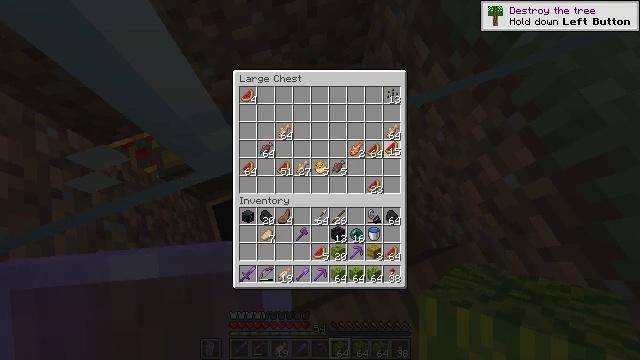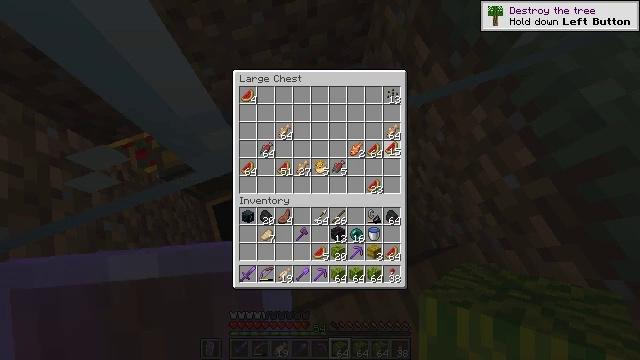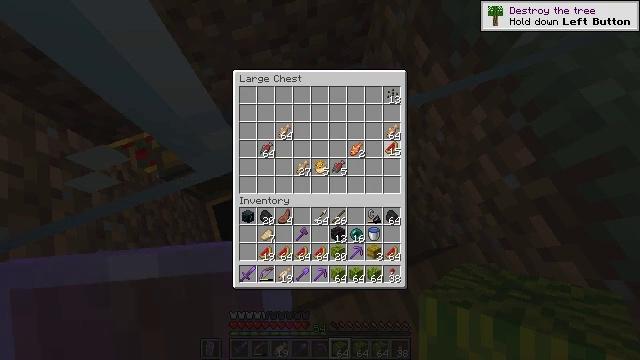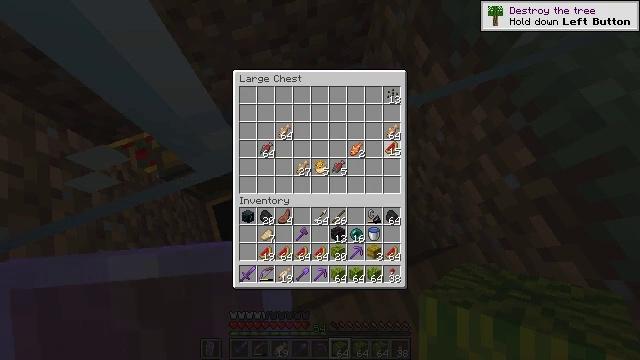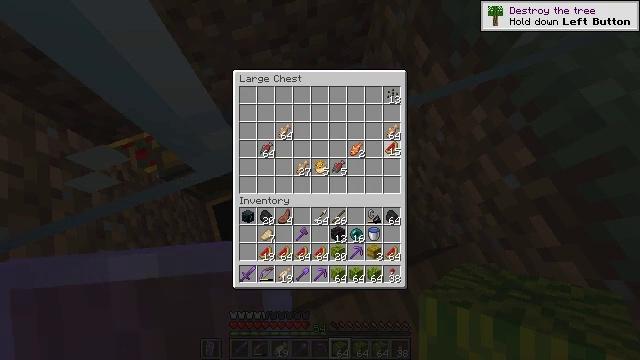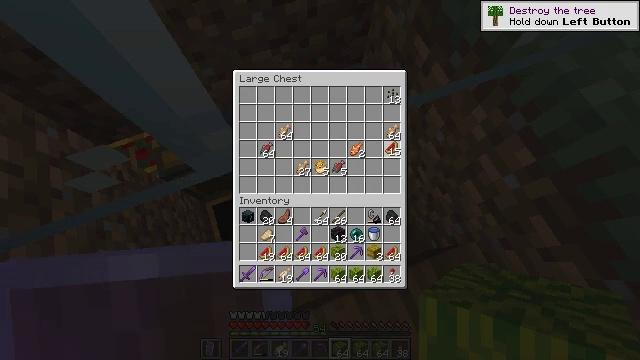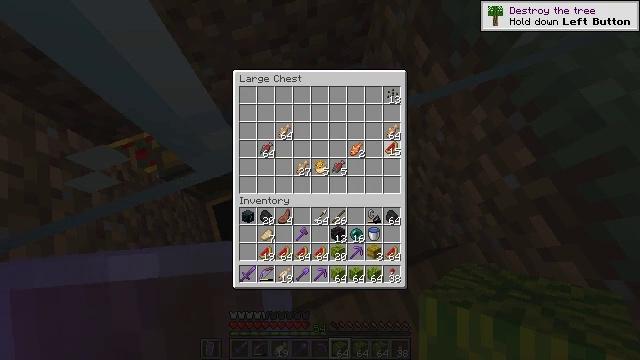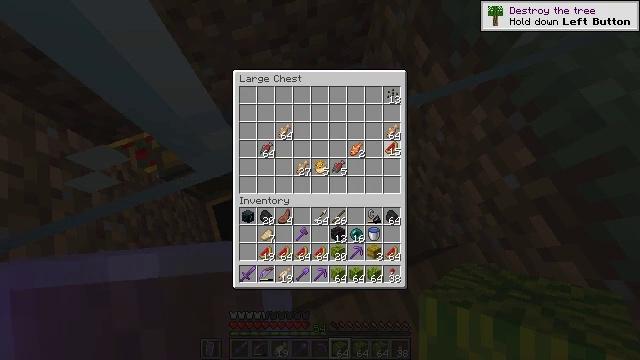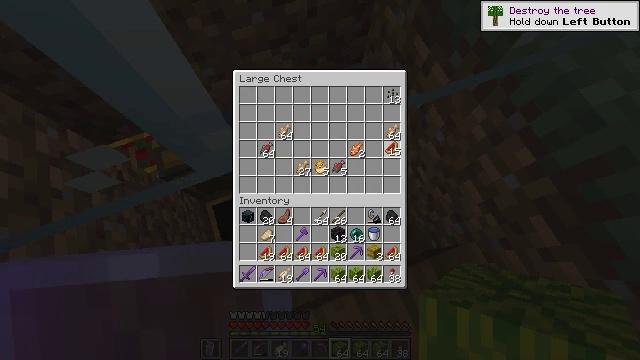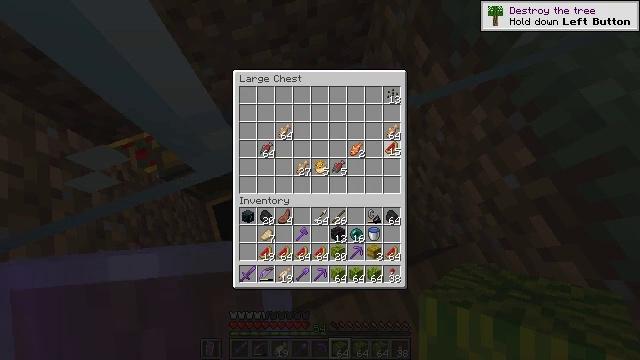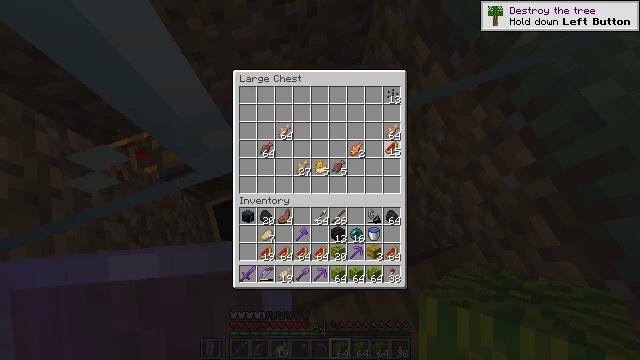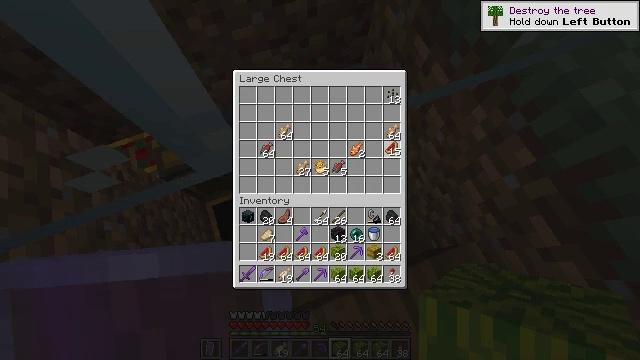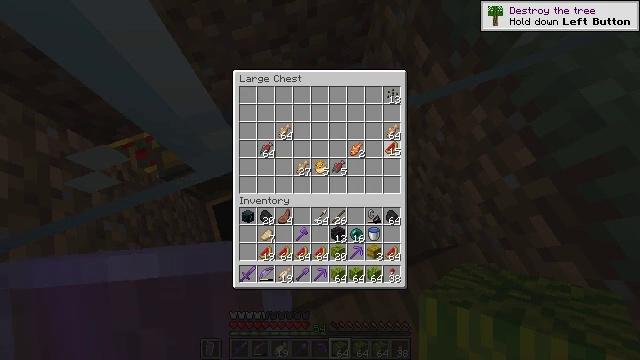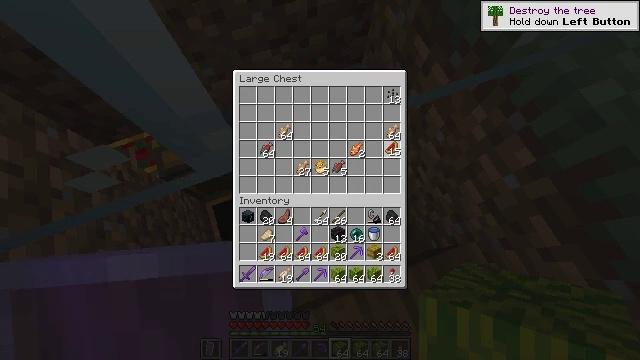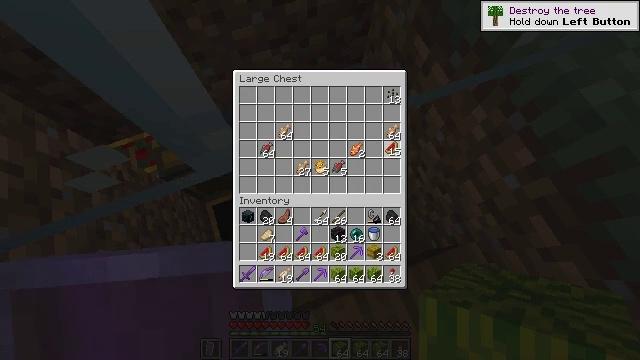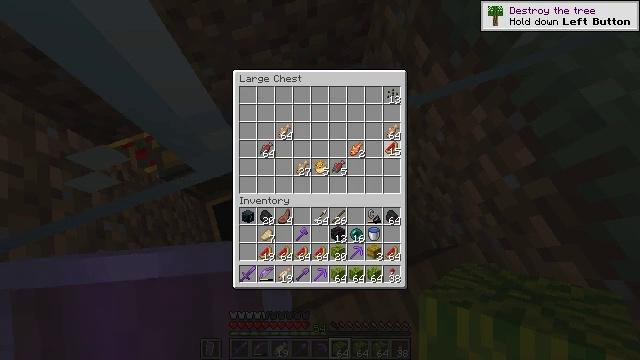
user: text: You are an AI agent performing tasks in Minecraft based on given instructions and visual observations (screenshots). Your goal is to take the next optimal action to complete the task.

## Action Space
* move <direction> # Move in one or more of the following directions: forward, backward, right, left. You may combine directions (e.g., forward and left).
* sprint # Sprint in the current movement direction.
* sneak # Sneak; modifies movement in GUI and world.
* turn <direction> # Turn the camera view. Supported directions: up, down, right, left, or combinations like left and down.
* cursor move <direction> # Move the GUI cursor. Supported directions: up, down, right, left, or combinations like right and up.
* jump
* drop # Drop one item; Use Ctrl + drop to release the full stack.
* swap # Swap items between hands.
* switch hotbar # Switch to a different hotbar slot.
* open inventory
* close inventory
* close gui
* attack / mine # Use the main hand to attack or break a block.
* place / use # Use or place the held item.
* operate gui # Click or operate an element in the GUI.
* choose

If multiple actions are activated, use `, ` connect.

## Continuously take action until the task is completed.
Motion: motion action
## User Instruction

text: Use the crafting table to craft a melon.
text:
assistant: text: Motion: sneak, attack / mine
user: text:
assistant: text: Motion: sneak
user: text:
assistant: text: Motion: sneak, attack / mine
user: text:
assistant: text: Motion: sneak, attack / mine
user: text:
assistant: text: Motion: sneak, attack / mine
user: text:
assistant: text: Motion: sneak
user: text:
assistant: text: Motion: sneak, attack / mine
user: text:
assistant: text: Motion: sneak, attack / mine
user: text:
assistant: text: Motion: sneak, attack / mine
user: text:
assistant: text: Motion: sneak
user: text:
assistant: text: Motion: sneak
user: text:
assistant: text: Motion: sneak
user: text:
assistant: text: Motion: sneak
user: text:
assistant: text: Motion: no_op
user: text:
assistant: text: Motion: no_op
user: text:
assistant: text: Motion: no_op
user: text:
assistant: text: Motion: no_op
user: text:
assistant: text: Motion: turn left and down
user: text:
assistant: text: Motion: turn left and down
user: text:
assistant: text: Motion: turn left and down
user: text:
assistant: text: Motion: turn left and down
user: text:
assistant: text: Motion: turn left
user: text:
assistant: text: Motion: no_op
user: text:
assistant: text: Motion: no_op
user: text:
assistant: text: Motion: turn left
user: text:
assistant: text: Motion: no_op
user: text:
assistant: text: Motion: turn left
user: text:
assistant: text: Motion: turn left
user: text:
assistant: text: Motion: no_op
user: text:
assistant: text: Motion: no_op